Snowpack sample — Loveland Pass, Silver Plume, Colorado, USA (2/11/26, 12:00 PM MST)
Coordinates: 39.663, -105.886
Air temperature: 35 °F
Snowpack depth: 82 cm
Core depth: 10 cm
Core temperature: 15.8 °F
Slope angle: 13°, slope face: 12°
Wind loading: high
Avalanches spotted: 1
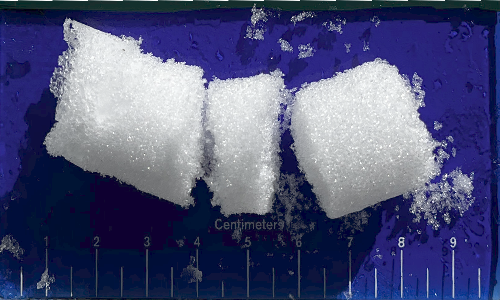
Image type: core
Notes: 1 small avalanche spotted on the north side of the bowl, lots of wind loading